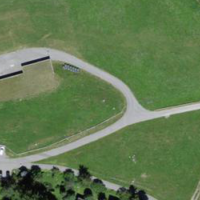
EUNIS habitat code: 26
Species observed at this site:
Eryngium alpinum
Lathyrus pratensis
Campanula thyrsoides